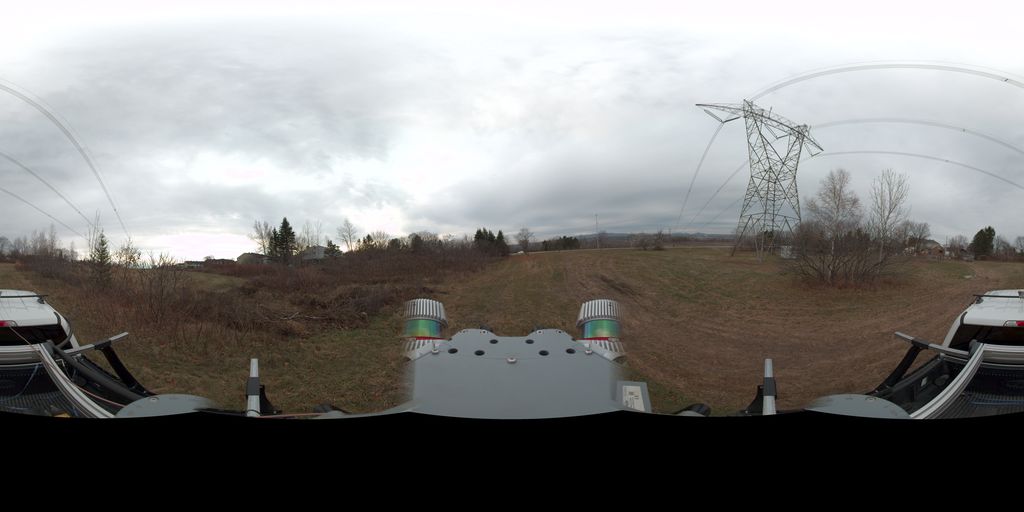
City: quebec_city